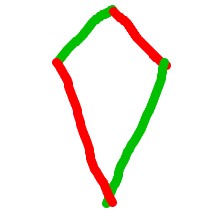
Shape: kite